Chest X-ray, AP view. Patient: 38 years old, sex F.
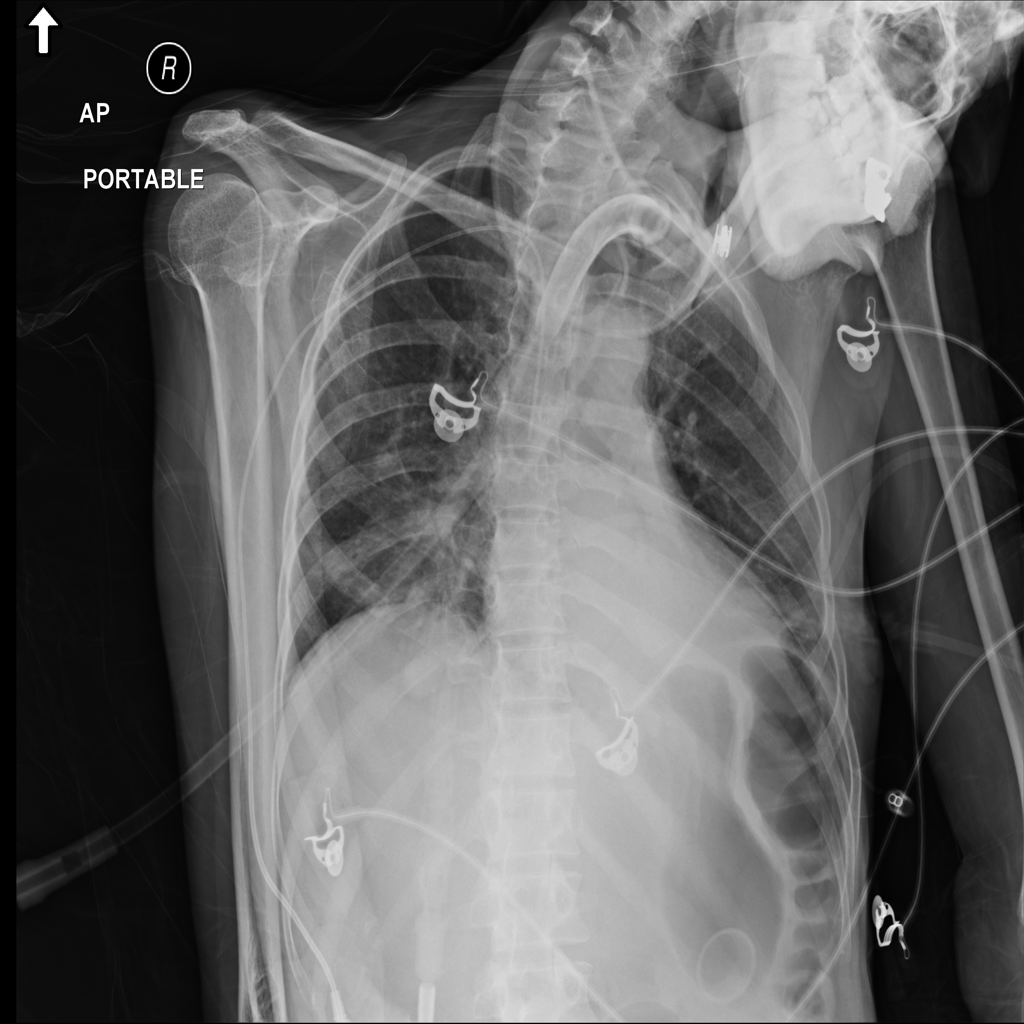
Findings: Atelectasis, Infiltration